Question: I have an Android project I am working on, and since I start, Google has released API 18 (Android 4.3). When I initially configured my Android project, I chose to compile my app with API 17. How can I change the compile API to 18?

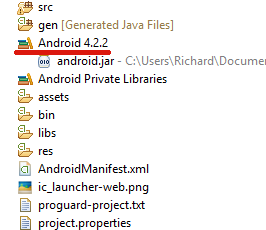
Answer: First use SDK Manager to download the desired API Level, in your case 18.
Then change your AndroidManifest and change target SDK to 18.
And last but not least open your project properties, go to the android section and in the list of SDK select the checkbox at API Level 18.
Now make a clean and rebuild and all should be fine.